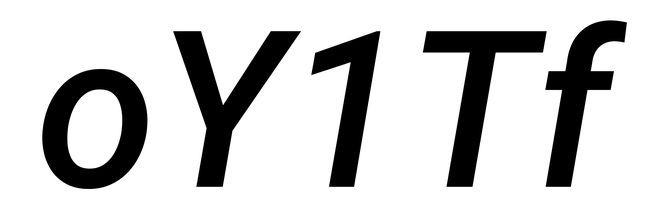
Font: Roboto-Italic_Medium_Italic